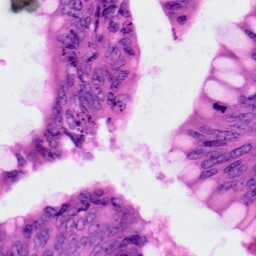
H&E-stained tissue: Colon